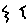
Label: zigzag